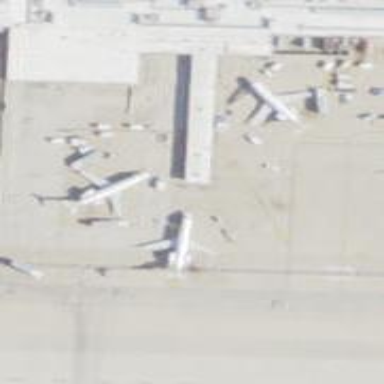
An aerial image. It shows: Airport gate.